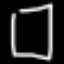
Label: square